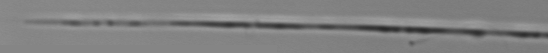
Label: Pseudo-nitzschia